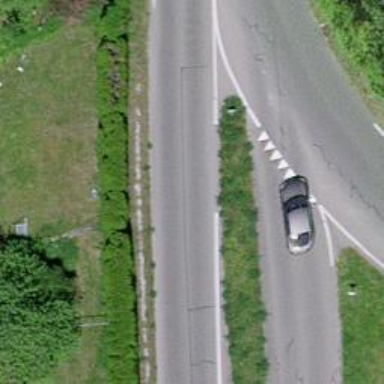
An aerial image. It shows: Asphalt road with primary link designation.